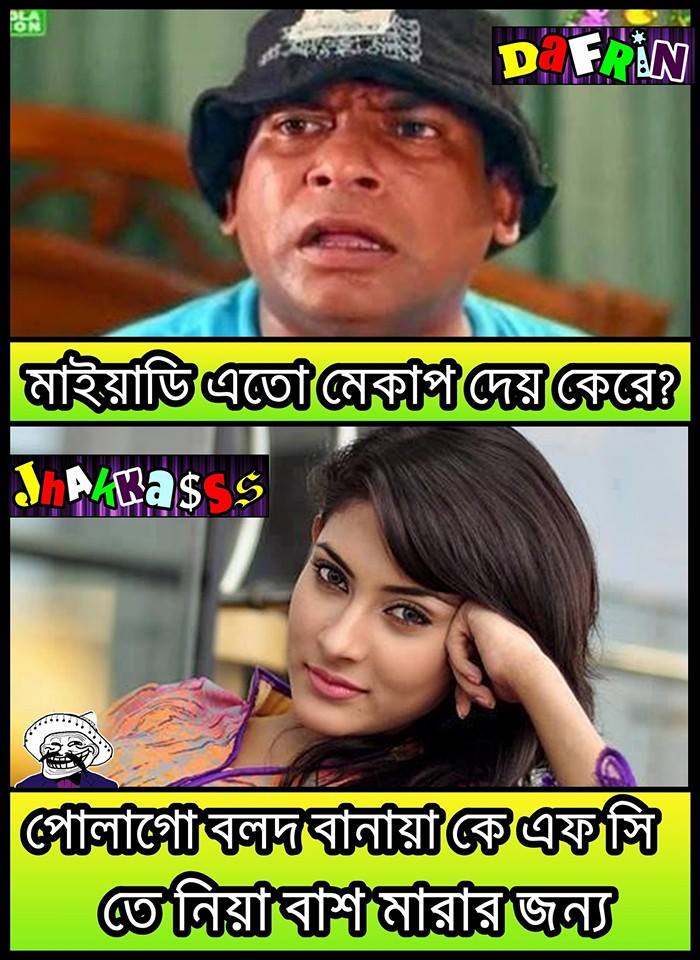
Caption: মাইয়াডা এতো মেকাপ দেয় কেরে? পোলাগো বলদ বানায়া কেএফসি তে নিয়ে বাশ মারার জন্য
Label: hate